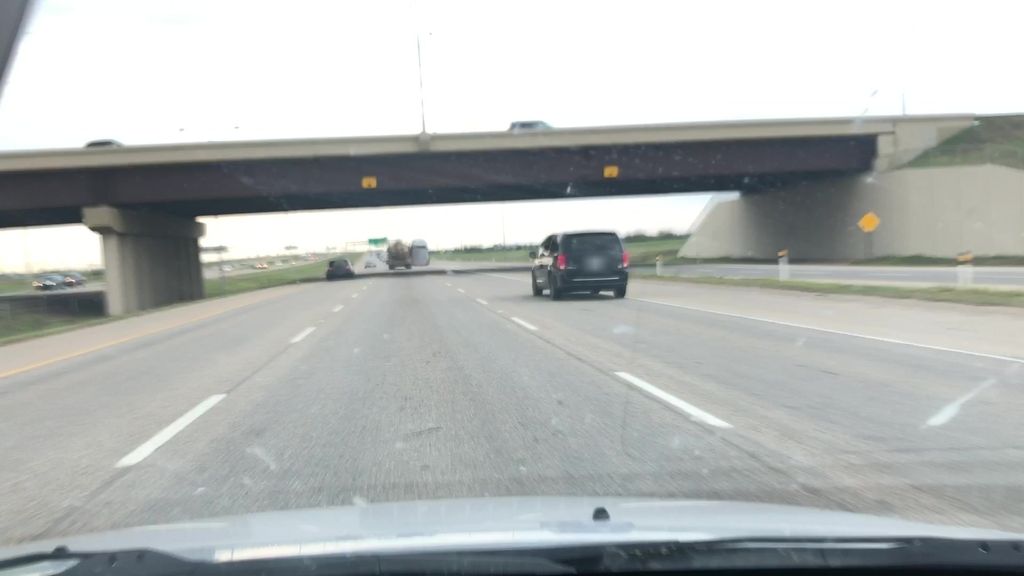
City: edmonton